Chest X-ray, PA view. Patient: 26 years old, sex M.
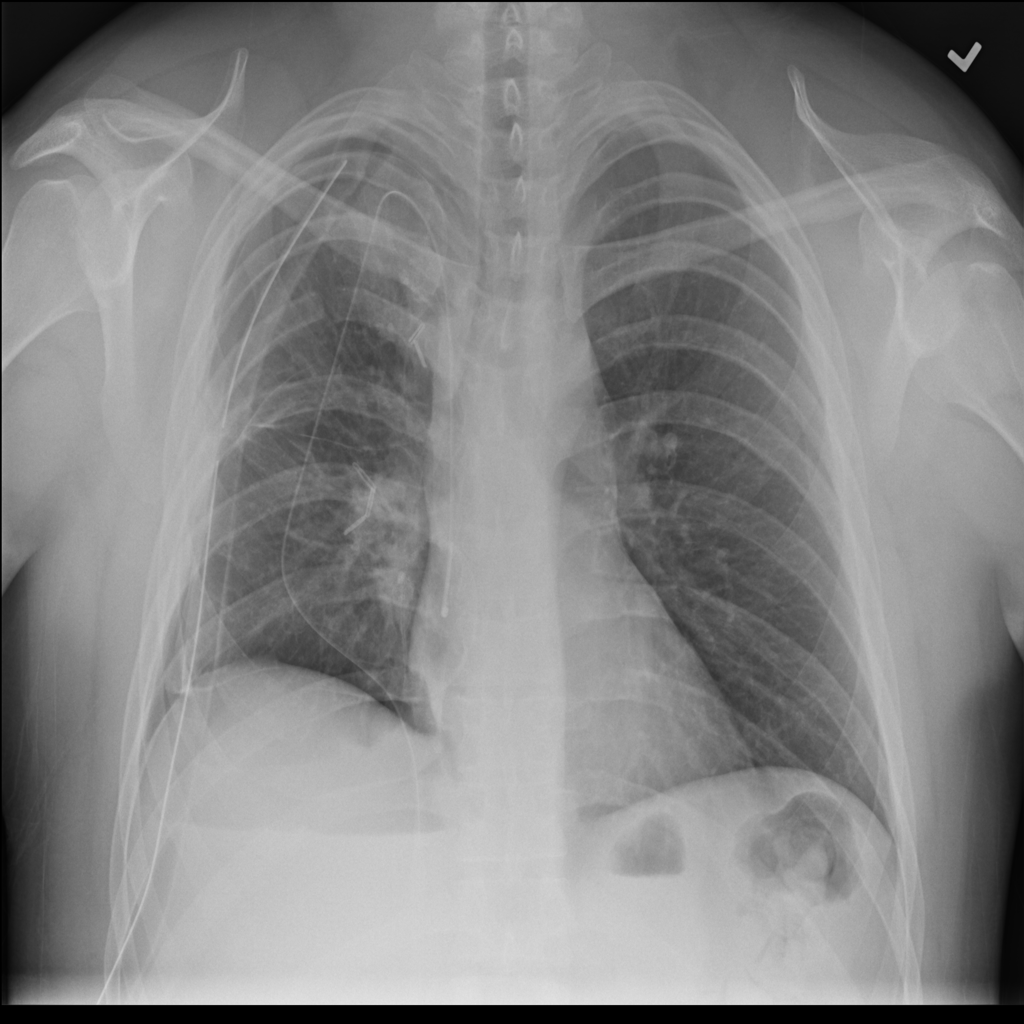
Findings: No Finding